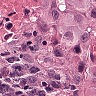
Metastatic tissue present: yes